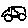
Label: car